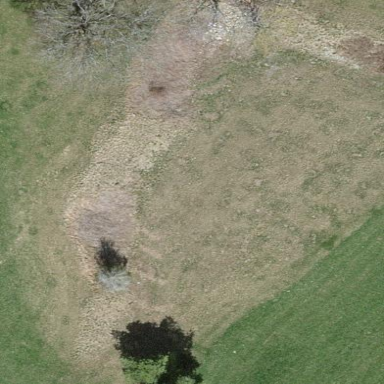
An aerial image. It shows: Beautiful meadow.